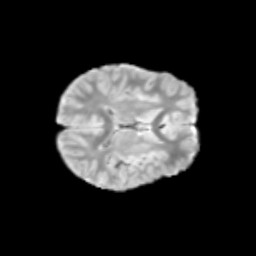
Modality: T2w
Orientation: axial
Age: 9
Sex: male
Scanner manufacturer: siemens
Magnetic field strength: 3 T
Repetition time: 3.8 s
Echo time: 0.07 s